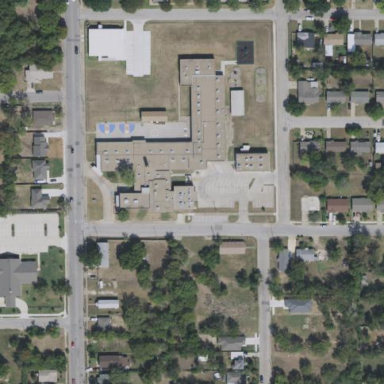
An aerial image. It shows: School.